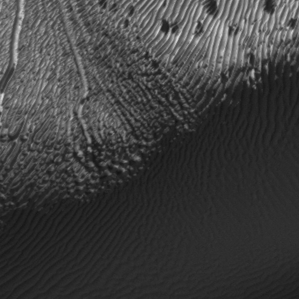
Label: frost